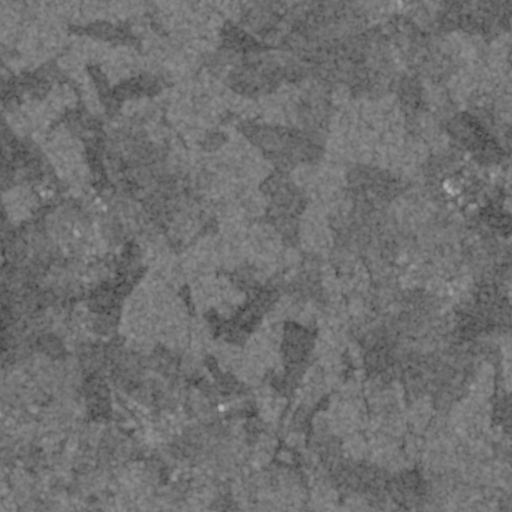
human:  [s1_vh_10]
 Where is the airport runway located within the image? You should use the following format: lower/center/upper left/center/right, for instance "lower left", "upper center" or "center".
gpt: The airport runway is located in the upper center of the image.
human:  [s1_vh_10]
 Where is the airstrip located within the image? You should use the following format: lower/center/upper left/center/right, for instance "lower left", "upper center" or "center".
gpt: The airstrip is located in the upper center of the image.
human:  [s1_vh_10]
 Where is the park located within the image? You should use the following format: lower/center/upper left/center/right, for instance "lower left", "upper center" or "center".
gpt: The park is located in the lower left of the image.
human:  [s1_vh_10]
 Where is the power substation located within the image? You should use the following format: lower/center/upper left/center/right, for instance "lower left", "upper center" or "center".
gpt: The power substation is located in the center right of the image.
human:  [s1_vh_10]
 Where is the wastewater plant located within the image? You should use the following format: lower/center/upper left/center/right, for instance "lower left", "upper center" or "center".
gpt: The wastewater plant is located in the lower left of the image.
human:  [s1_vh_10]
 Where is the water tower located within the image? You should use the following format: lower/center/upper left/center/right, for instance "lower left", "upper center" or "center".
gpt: The water tower is located in the center right of the image.
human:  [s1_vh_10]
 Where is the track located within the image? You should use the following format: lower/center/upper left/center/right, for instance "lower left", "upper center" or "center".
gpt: There is no track in the image.

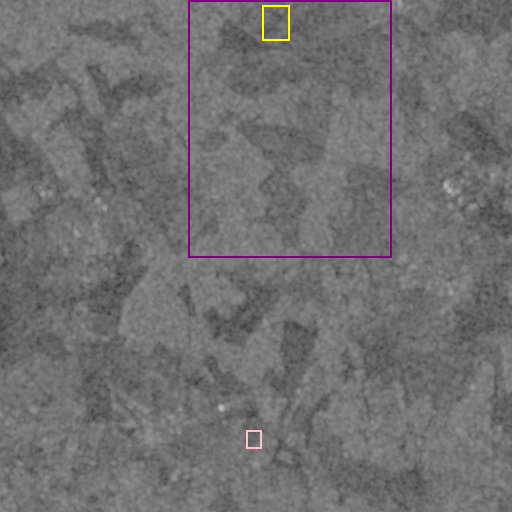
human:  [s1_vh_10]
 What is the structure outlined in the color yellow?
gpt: The structure outlined in yellow is an airstrip.
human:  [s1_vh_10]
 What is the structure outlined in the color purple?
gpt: The structure outlined in purple is a crop field.
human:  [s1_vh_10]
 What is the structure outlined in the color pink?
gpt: The structure outlined in pink is a park.
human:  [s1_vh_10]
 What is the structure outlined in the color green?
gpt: There is no green outline.